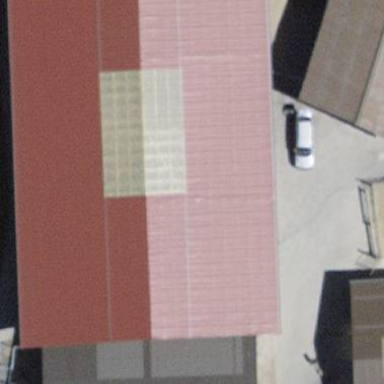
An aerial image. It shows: View of roof of building.